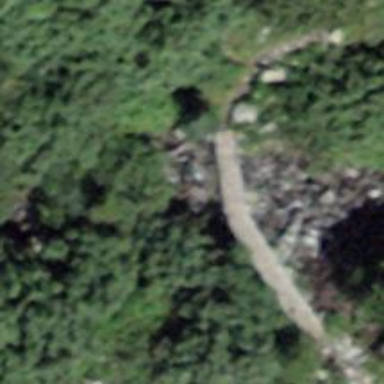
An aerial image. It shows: Path leading to bridge.